Question: I am using Windows Server 2008 R2 EE OS. In which I have npm package manager. I am trying to run the below command to install Selenium Webdriver package.
:
> npm install selenium-webdriver
I am receiving below error while doing it.
:
> node.js npm should be run outside of the node repl in your normal
shell

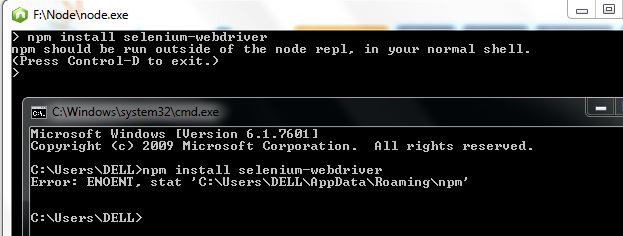
Answer: You are running the npm command inside the node shell.
Open another shell and just type "npm install bla-bla", npm should be on the PATH. Or cd to its directory and type command.
See my command images
Doing it wrong

Doing it right

In the case of windows, sometimes it is bad to consider that the npm will create folder itself for what it required.
The best is to manually create npm folder like "C:\Users\username\AppData\Roaming\npm".
Hope this help.